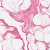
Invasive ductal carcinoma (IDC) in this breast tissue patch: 0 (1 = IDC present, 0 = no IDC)